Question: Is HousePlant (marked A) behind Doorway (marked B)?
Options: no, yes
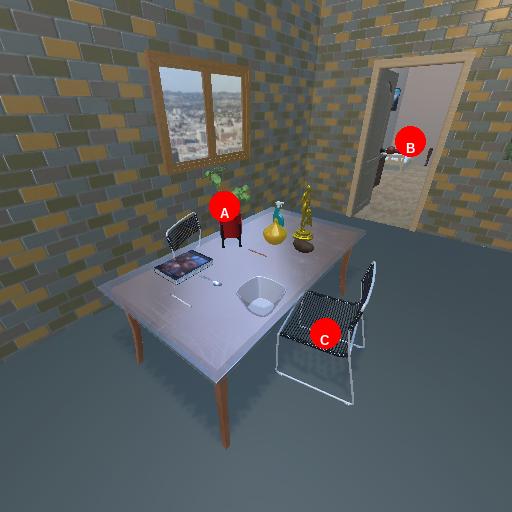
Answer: no